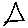
Label: triangle